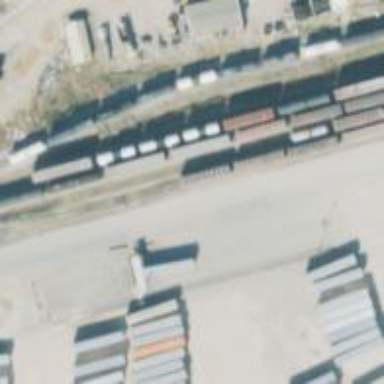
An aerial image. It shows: Railway spur service.